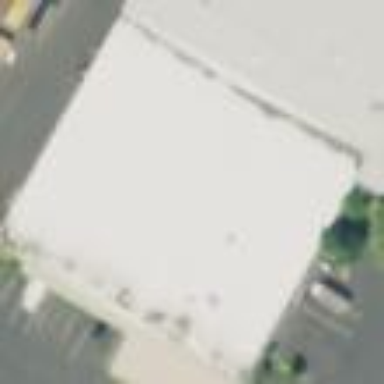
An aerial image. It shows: Manufacturing building.